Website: crate-barrel
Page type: address-validator
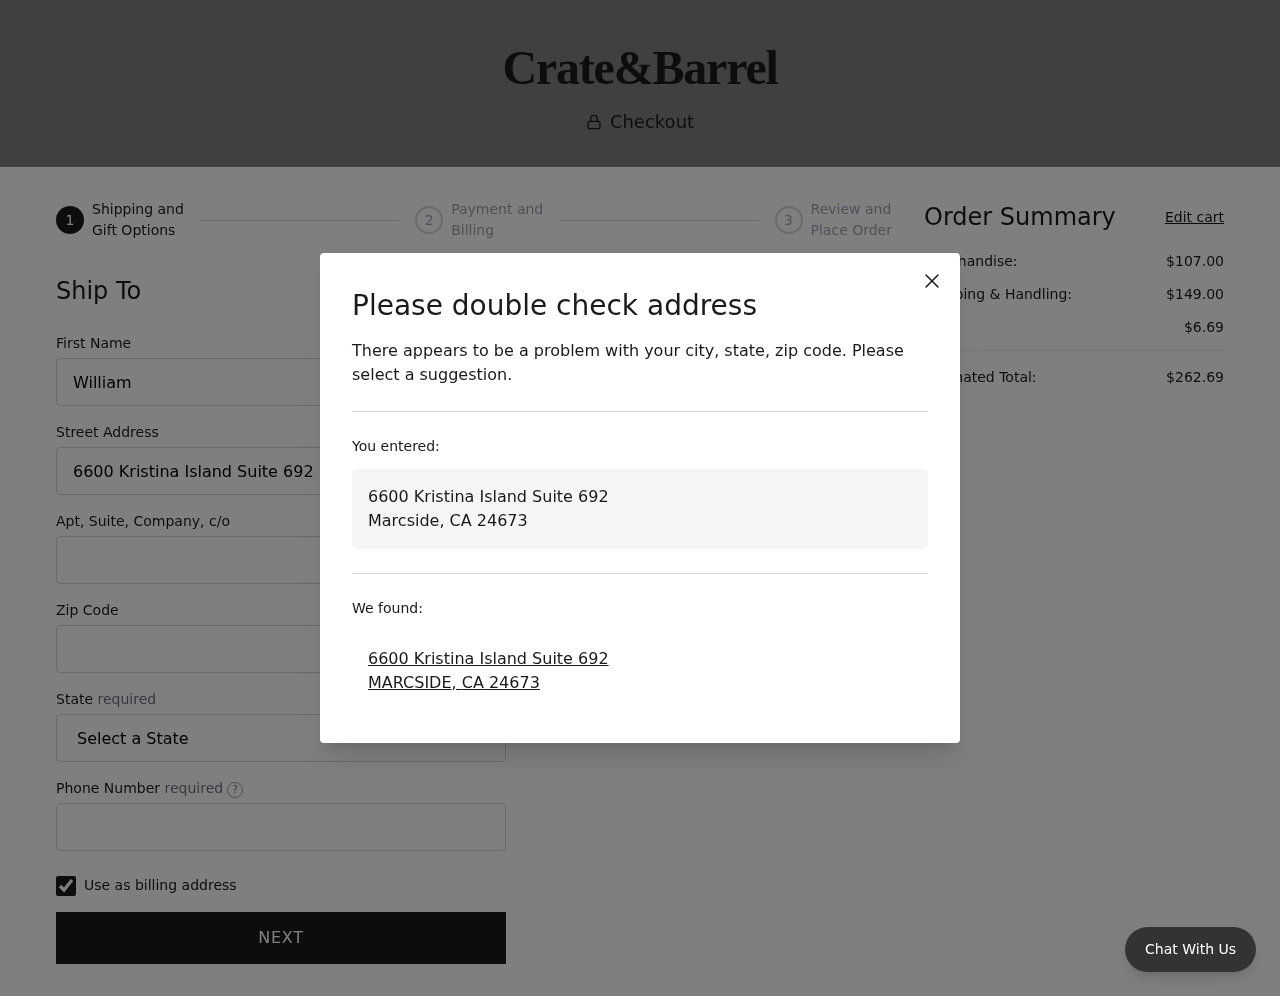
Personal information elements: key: PII_CITY
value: Marcside
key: PII_CITY
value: MARCSIDE
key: PII_FIRSTNAME
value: William
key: PII_PHONE
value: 8089766072
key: PII_POSTCODE
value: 24673
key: PII_STATE
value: California
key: PII_STATE_ABBR
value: CA
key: PII_STREET
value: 6600 Kristina Island Suite 692
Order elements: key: ORDER_SUBTOTAL
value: $107.00
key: ORDER_SHIPPING_COST
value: $149.00
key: ORDER_TAX
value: $6.69
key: ORDER_TOTAL
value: $262.69